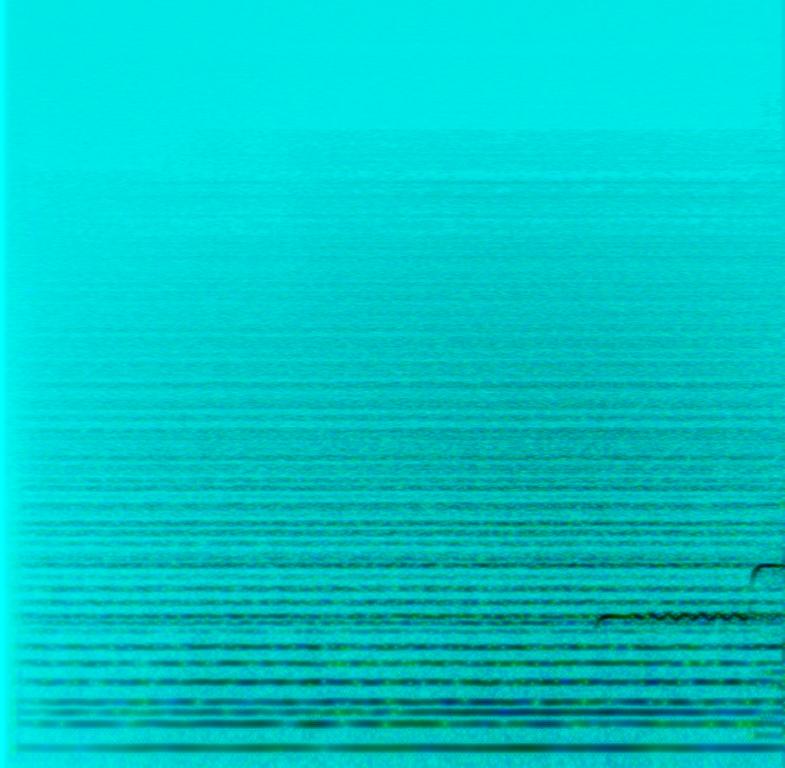
This is a world music piece in the style of Celtic folk music. There is a female vocalist singing gently and melodically. There is an airy strings section creating a relaxing atmosphere while the piano plays a mellow arpeggio. The atmosphere is soothing. This piece could be used during the vivid scenery shots of a movie that takes place in the middle of nature.